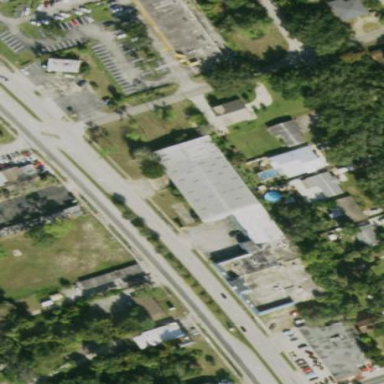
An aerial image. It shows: Commercial building.